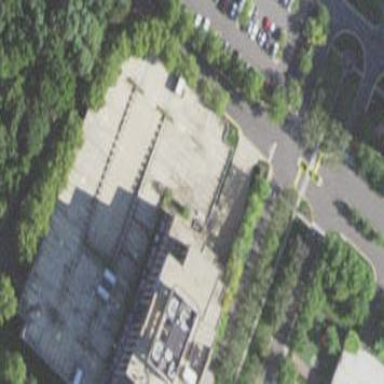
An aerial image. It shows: Parking garage.